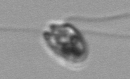
Label: flagellate_morphotype1